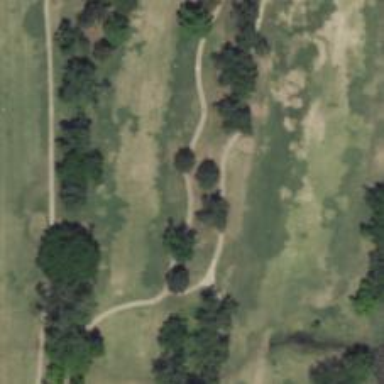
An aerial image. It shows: Path for both roads and golfers.